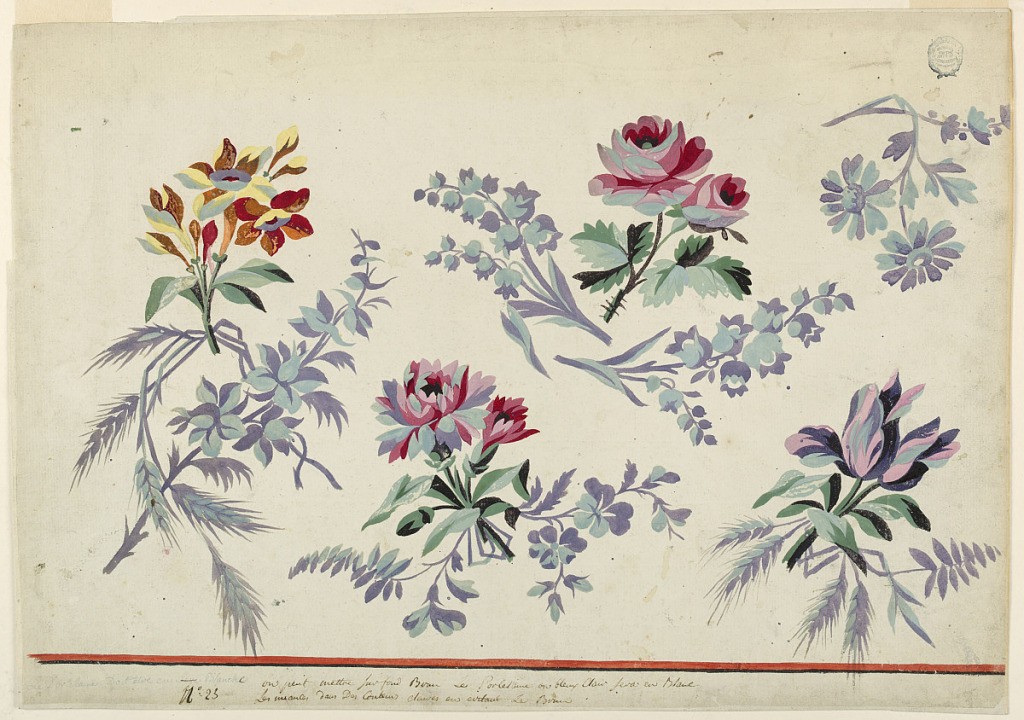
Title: Design for the Embroidery of a Horizontal Border, Pattern No. 23 of the "Fabrique de St. Ruf"
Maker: Fabrique de Saint Ruf, Lyon, France
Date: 1775-1800
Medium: Graphite, brush and gouache on paper
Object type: Drawing
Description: Flower boughs, ears of grain. Red and black strips at the bottom.